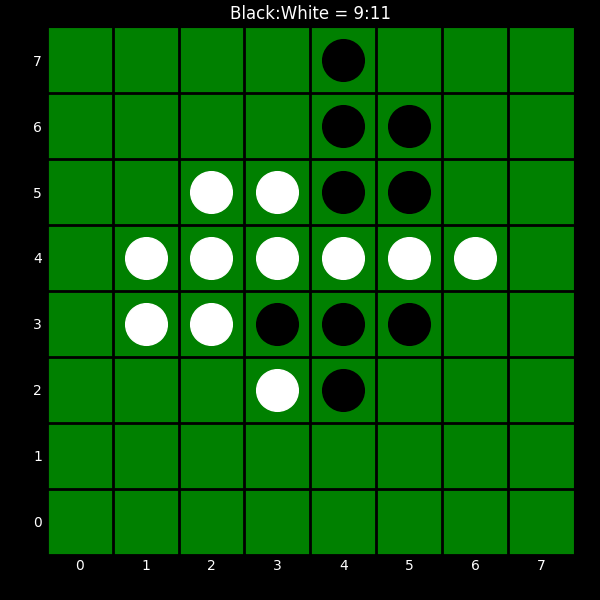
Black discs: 9
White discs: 11